Question: So I have a lot of UI problems, as you can see here in this snapshot:

Fields are all over the place, spacing BETWEEN fields is bad, length of the fields don't line up with one another. Is there CSS I could place on the page that will at least fix the control length, spacing, and those sort of things so the page is at least better to look at? And what would the CSS be?
I'm bad at this stuff =/ Thanks!
EDIT:
For example, the section titled "Input your Economics details" is using this markup
'''
<div id="economicDetails">
<table id="table4" cellpadding="4" cellspacing="0">
<tr id="tr5">
<td id="td6">
&nbsp;
</td>
<td id="td7" style="text-align: right;">
Indication Nickname
</td>
<td id="td8" colspan="3">
<%= Html.TextBoxFor(m => m.STPData.ProjectName, new { @class = "economicTextBox", propertyName = "STPData.ProjectName", onchange = "UpdateField(this);" })%>
</td>
</tr>
<tr id="tr9">
<td id="td10" style="width: 80px">
<%= Html.LabelFor(m => m.EffectiveDate) %>
</td>
<td id="td11">
<%= Html.TextBox("EffectiveDate", Model.EffectiveDate.HasValue ? Model.EffectiveDate.Value.ToString("dd-MMM-yyyy") : "", new { @class = "economicTextBox", propertyName = "EffectiveDate", onchange = "parseAndSetDt(this); ", dataType = "Date" })%>
</td>
<td id="td12">
<%= Html.LabelFor(m => m.Notional) %>
</td>
<td id="td13" style="width: 350px">
<span>
<%= Html.DropDownListFor(m =>
m.ActiveProduct.CurrencyID,
DropDownData.CurrencyList(), "",
new { @class = "economicTextBox", propertyName = "ActiveProduct.CurrencyID", onchange = "UpdateField(this);" })%>
</span>
<%= Html.TextBoxFor(m => m.Notional, new { @class = "economicTextBox", propertyName = "Notional", onchange = "FormatAsMoney(this, <PHONE>, true); UpdateField(this);" })%>
</td>
</tr>
<tr id="tr14">
<td id="td15">
<%= Html.LabelFor(m => m.MaturityDate) %>
</td>
<td id="td16">
<%= Html.TextBox("MaturityDate", Model.MaturityDate.HasValue ? Model.MaturityDate.Value.ToString("dd-MMM-yyyy") : "", new { @class = "economicTextBox", propertyName = "MaturityDate", onchange = "parseAndSetDt(this); ", dataType = "Date" })%>
<%= Html.DropDownListFor(m => m.AmortizationComponent.MaturityBusinessDayConvention, DropDownData.BusinessDayConventionList(), "", new { propertyName = "AmortizationComponent.MaturityBusinessDayConvention", onchange = "UpdateField(this);" })%>
</td>
<td id="td17" style="width: 76px">
Value Date
</td>
<td id="td18" style="width: 218px">
<%= Html.TextBoxWithPermission("RateTimeStamp", Model.RateTimeStamp.HasValue ? Model.RateTimeStamp.Value.ToString("dd-MMM-yyyy") : "", new string[] { PERMISSIONS.hasICAdvanced }, new { @class = "economicTextBox", propertyName = "RateTimeStamp", onchange = "parseAndSetDt(this);", dataType = "Date" })%>
<br />
<%= Html.CheckBoxForWithPermission(m => m.Current, new string[] { PERMISSIONS.hasICAdvanced }, new { @class = "economicTextBox", propertyName = "Current", onchange = "UseCurrent();UpdateField(this);" })%>
Current
</td>
</tr>
<tr id="tr19">
<td id="td20">
Holiday Cities
</td>
<td id="td21">
<table id="table22">
<tr id="tr23">
<td id="td24">
<div id="holidayCityLabel" style="color: Blue; text-decoration: underline; cursor: pointer" />
<div id="holidayCityList" style="overflow: auto" class="holidayCityList">
<%foreach (SelectListItem holiday in DropDownData.HolidayDays())
{ %>
<% bool holidaySelected = Model.Trx.TransactionHolidayCityCollection.Find(item => item.IsDeleted == false && item.HolidayCityID.Value.ToString() == holiday.Value) != null; %>
<input type="checkbox" name="Trx.TransactionHolidayCityCollection" id="Holiday<%= holiday.Value %>"
value="<%=holiday.Value%>" <%= holidaySelected == false ? "" : "checked=checked" %> />
<label id="HolidayLabel<%= holiday.Value %>" for="Holiday<%=holiday.Value%>">
<%=holiday.Text%></label>
<br />
<%} %>
</div>
</td>
<td id="td25">
<span validationFor="holidayCity" style='display:none'>
<img class='validation' src='<%= VirtualPathUtility.ToAbsolute("~/img/exclamation.gif")%>' />
</span>
</td>
</tr>
</table>
</td>
</tr>
</table>
<div id="div26" style="height: 10px" />
<table id="table27" cellpadding="2" cellspacing="0">
<tr id="tr28">
<td id="td29" style="width: 90px;">
&nbsp;
</td>
<td id="td30" style="width: 225px;" class="leftRightBorder componentHeader">
Fixed Component
</td>
<td id="td31" style="width: 15px;">
&nbsp;
</td>
<td id="td32" style="width: 100px;">
&nbsp;
</td>
<td id="td33" style="width: 350px;" class="leftRightBorder componentHeader">
Floating Component
</td>
</tr>
<tr id="tr34">
<td id="td35">
Fixed Rate
</td>
<td id="td36" class="leftRightBorder">
<div id="div37" class="componentCell" style="font-style: italic">
Calculated
</div>
</td>
<td id="td38">
&nbsp;
</td>
<td id="td39">
Index
</td>
<td id="td40" class="leftRightBorder">
<table id="table41">
<tr id="tr42">
<td id="td43">
<%= Html.DropDownListFor(m => m.FloatingComponent.IndexID, DropDownData.IndexDropList(), "",
new { propertyName = "FloatingComponent.IndexID", onchange = "UpdateField(this, false); FillIndexDescription();UpdateResetEnabled();" })%>
</td>
<td id="td44">
<span id="indexDetailsDescription" propertyName="IndexOptions" style="padding-left: 15px; color: Blue; text-decoration: underline;
cursor: pointer" />
</td>
</tr>
</table>
</td>
</tr>
<tr id="tr45">
<td id="td46">
&nbsp;
</td>
<td id="td47" class="leftRightBorder">
&nbsp;
</td>
<td id="td48">
&nbsp;
</td>
<td id="td49">
Reset Day
</td>
<td id="td50" class="leftRightBorder">
<span id="resetLabel" propertyName="ResetLabel" class="componentCell" style="color: Blue; text-decoration: underline;
cursor: pointer" />
</td>
</tr>
<tr id="tr51">
<td id="td52">
&nbsp;
</td>
<td id="td53" class="leftRightBorder">
&nbsp;
</td>
<td id="td54">
&nbsp;
</td>
<td id="td55">
Reset Convention
</td>
<td id="td56" class="leftRightBorder">
<%= Html.DropDownListFor(m => m.ResetDayComponent.ResetBusinessDayConvention, DropDownData.BusinessDayConventionList(), "", new { propertyName = "ResetDayComponent.ResetBusinessDayConvention", onchange = "UpdateField(this);" })%>
</td>
</tr>
<tr id="tr57">
<td id="td58">
Frequency
</td>
<td id="td59" class="leftRightBorder">
<%= Html.DropDownListFor(m => m.FixedComponent.PaymentFrequency, DropDownData.FrequencyDropList(), "", new { propertyName = "FixedComponent.PaymentFrequency", onchange = "UpdateField(this);" })%>
</td>
<td id="td60" />
<td id="td61">
Frequency
</td>
<td id="td62" class="leftRightBorder">
<%= Html.DropDownListFor(m => m.FloatingComponent.PaymentFrequency, DropDownData.FrequencyDropList(), "", new { propertyName = "FloatingComponent.PaymentFrequency", onchange = "UpdateField(this);" })%>
</td>
</tr>
<tr id="tr63">
<td id="td64">
Payment Day
</td>
<td id="td65" class="leftRightBorder">
<%= Html.DropDownListFor(m => m.FixedComponent.PaymentDay, DropDownData.DaysOfMonthList(), "", new { propertyName = "FixedComponent.PaymentDay", onchange = "UpdateField(this);" })%>
<%= Html.DropDownListFor(m => m.FixedComponent.PaymentBusinessDayConvention, DropDownData.BusinessDayConventionList(), "", new { propertyName = "FixedComponent.PaymentBusinessDayConvention", onchange = "UpdateField(this);" })%>
</td>
<td id="td66" />
<td id="td67">
Payment Day
</td>
<td id="td68" class="leftRightBorder">
<%= Html.DropDownListFor(m => m.FloatingComponent.PaymentDay, DropDownData.DaysOfMonthList(), "", new { propertyName = "FloatingComponent.PaymentDay", onchange = "UpdateField(this);", disabled="disabled" })%>
<%= Html.DropDownListFor(m => m.FloatingComponent.PaymentBusinessDayConvention, DropDownData.BusinessDayConventionList(), "", new { propertyName = "FloatingComponent.PaymentBusinessDayConvention", onchange = "UpdateField(this);", disabled="disabled" })%>
</td>
</tr>
<tr id="tr69">
<td id="td70">
Roll Day
</td>
<td id="td71" class="leftRightBorder">
<%= Html.DropDownListFor(m => m.FixedComponent.RollDay, DropDownData.DaysOfMonthList(), "", new { propertyName = "FixedComponent.RollDay", onchange = "UpdateField(this);" })%>
<%= Html.DropDownListFor(m => m.FixedComponent.RollBusinessDayConvention, DropDownData.BusinessDayConventionList(), "", new { propertyName = "FixedComponent.RollBusinessDayConvention", onchange = "UpdateField(this);" })%>
</td>
<td id="td72" />
<td id="td73">
Roll Day
</td>
<td id="td74" class="leftRightBorder">
<%= Html.DropDownListFor(m => m.FloatingComponent.RollDay, DropDownData.DaysOfMonthList(), "", new { propertyName = "FloatingComponent.RollDay", onchange = "UpdateField(this);", disabled = "disabled" })%>
<%= Html.DropDownListFor(m => m.FloatingComponent.RollBusinessDayConvention, DropDownData.BusinessDayConventionList(), "", new { propertyName = "FloatingComponent.RollBusinessDayConvention", onchange = "UpdateField(this);" })%>
</td>
</tr>
<tr id="tr75">
<td id="td76">
First Roll Date
</td>
<td id="td77" class="leftRightBorder">
<%= Html.TextBox("FixedComponent_FirstRollDate", Model.FixedComponent.FirstRollDate.HasValue ? Model.FixedComponent.FirstRollDate.Value.ToString("dd-MMM-yyyy") : "", new { @class = "economicTextBox", propertyName = "FixedComponent.FirstRollDate", onchange = "parseAndSetDt(this); ", dataType = "Date" })%>
</td>
<td id="td78" />
<td id="td79">
First Roll Date
</td>
<td id="td80" class="leftRightBorder">
<%= Html.TextBox("FloatingComponent_FirstRollDate", Model.FloatingComponent.FirstRollDate.HasValue ? Model.FloatingComponent.FirstRollDate.Value.ToString("dd-MMM-yyyy") : "", new { @class = "economicTextBox", propertyName = "FloatingComponent.FirstRollDate", onchange = "parseAndSetDt(this); ", dataType = "Date" })%>
</td>
</tr>
<tr id="tr81">
<td id="td82">
Long Last Stub
</td>
<td id="td83" class="leftRightBorder">
<%= Html.CheckBoxFor(m => Model.LongLastStub, new { propertyName = "LongLastStub", onchange = "UpdateField(this);" })%>
</td>
<td id="td84" colspan="2" />
<td id="td85" class="leftRightBorder">
&nbsp;
</td>
</tr>
<tr id="tr86">
<td id="td87">
Day Count
</td>
<td id="td88" class="leftRightBorder bottomBorder">
<%= Html.DropDownListFor(m => m.FixedComponent.DayCountConvention, DropDownData.DayCountDropList(), "", new { propertyName = "FixedComponent.DayCountConvention", onchange = "UpdateField(this);" })%>
</td>
<td id="td89" />
<td id="td90">
Day Count
</td>
<td id="td91" class="leftRightBorder bottomBorder">
<%= Html.DropDownListFor(m => m.FloatingComponent.DayCountConvention, DropDownData.DayCountDropList(), "", new { propertyName = "FloatingComponent.DayCountConvention", onchange = "UpdateField(this);" })%>
</td>
</tr>
</table>
</div>
</div>
'''
The other parts are basically in the same format. Thanks!
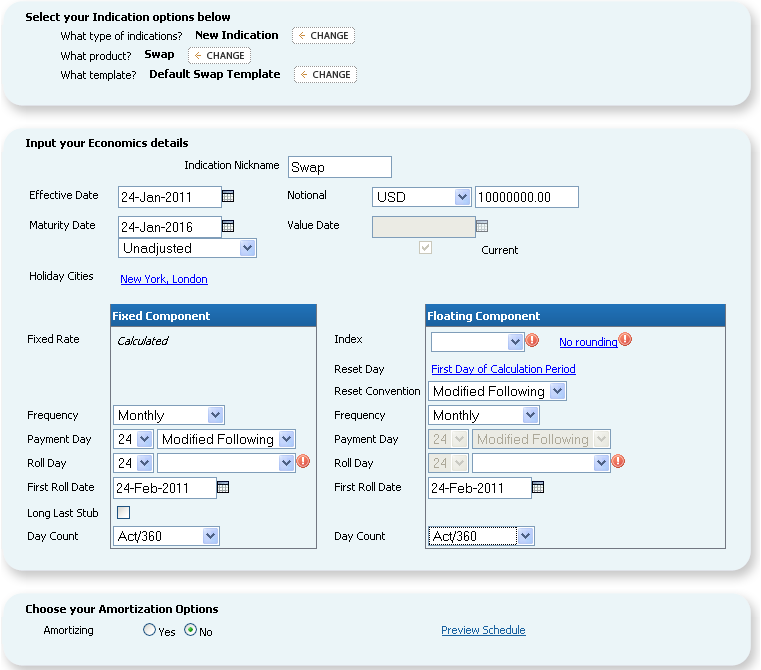
Answer: - - - - -